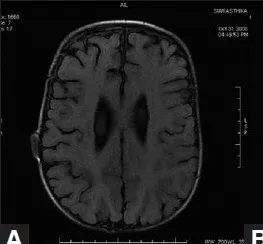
(A-C) T1-weighted images show the hypointense scalp vein with bony defect and venous sac.
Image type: radiology (mri)